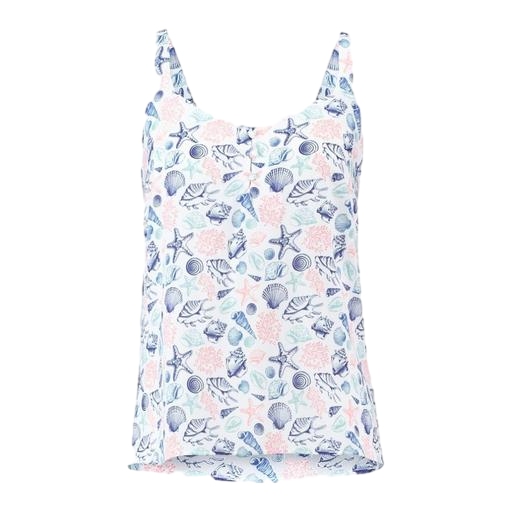
white coastal blues jersey racerback sleep tank, pink lucinda printed cami, white plus coastal blues jersey racerback sleep tank, white background